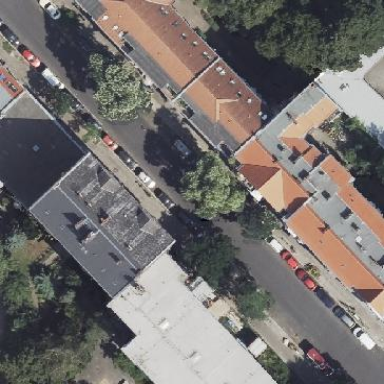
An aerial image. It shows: Asphalt road in residential area.